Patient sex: M
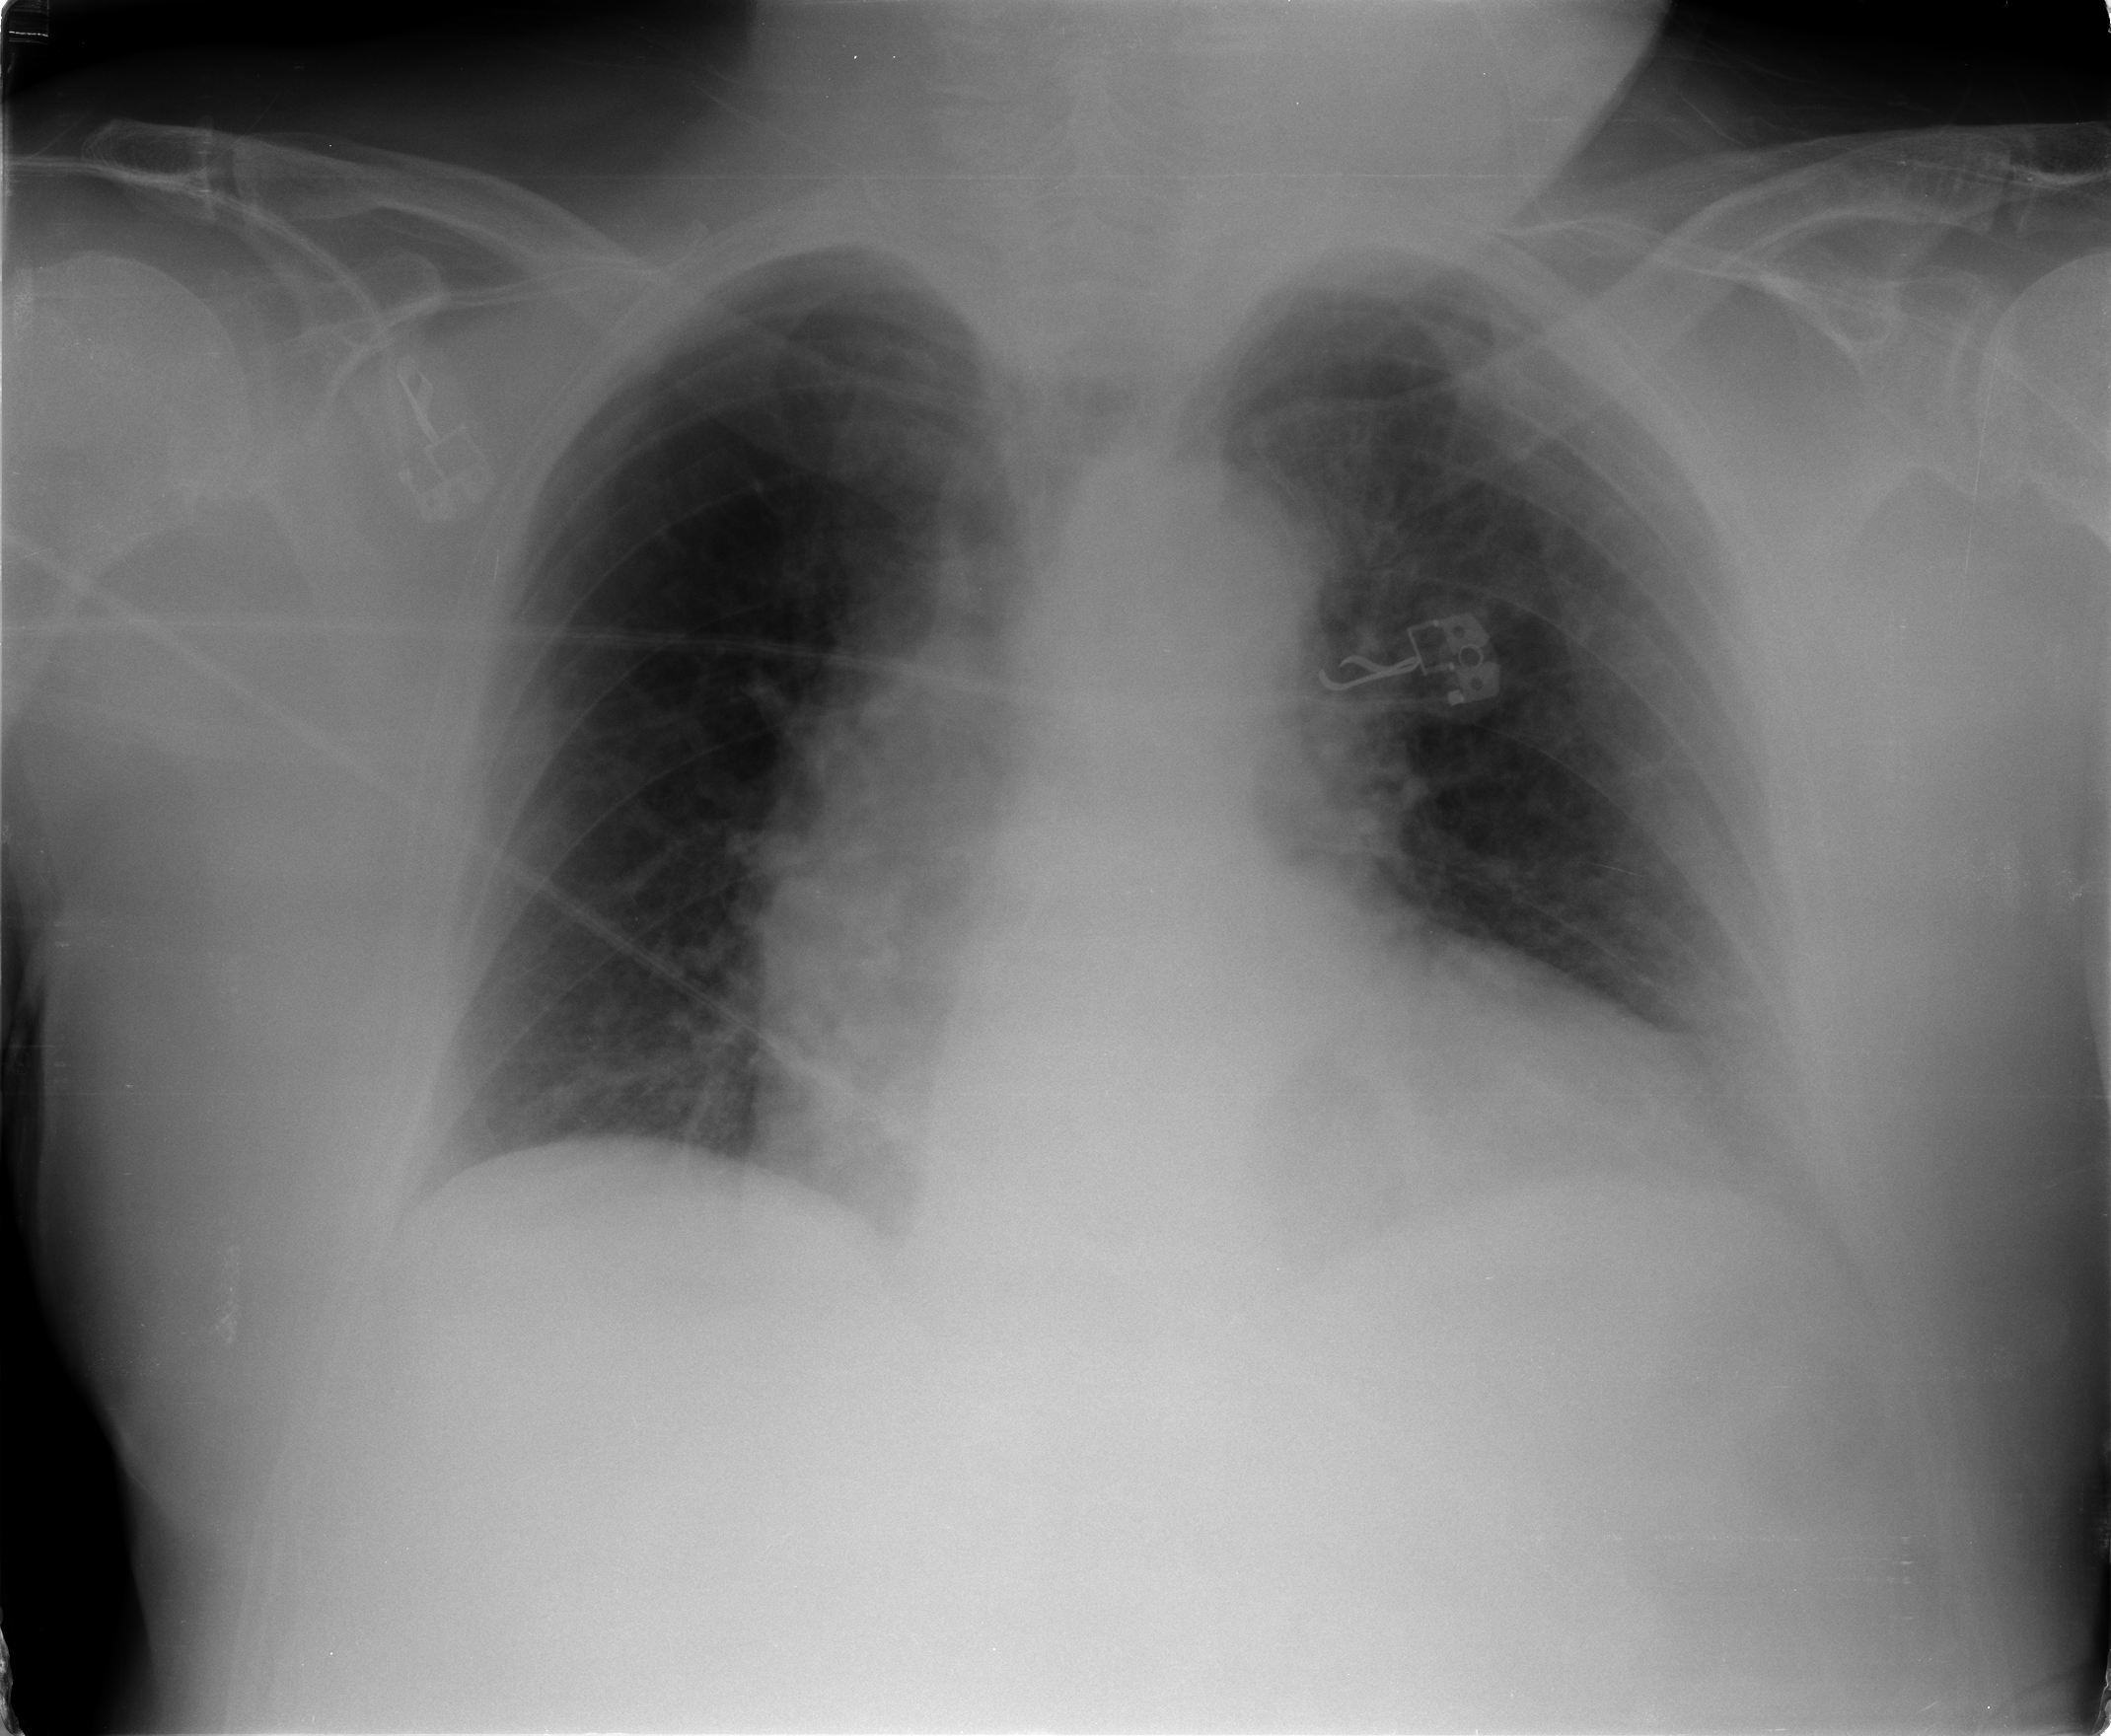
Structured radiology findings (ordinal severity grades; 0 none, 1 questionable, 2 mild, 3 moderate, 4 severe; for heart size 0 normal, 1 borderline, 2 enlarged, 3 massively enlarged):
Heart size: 2
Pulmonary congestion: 1
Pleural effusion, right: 0
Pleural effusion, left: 2
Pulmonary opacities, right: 0
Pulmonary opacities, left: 1
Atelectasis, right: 0
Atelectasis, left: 1